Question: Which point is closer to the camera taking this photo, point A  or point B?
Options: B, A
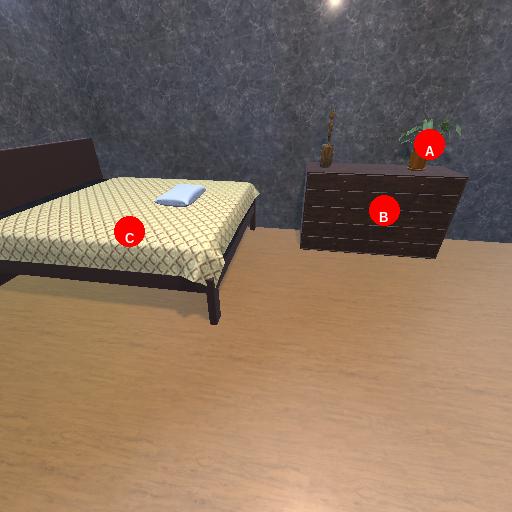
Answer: B